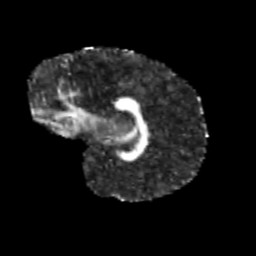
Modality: FA
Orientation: sagittal
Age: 9
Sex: female
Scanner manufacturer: siemens
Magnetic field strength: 3 T
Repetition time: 3.8 s
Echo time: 0.07 s